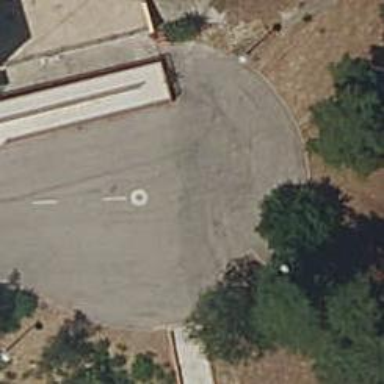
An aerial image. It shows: Turning loop on the road.